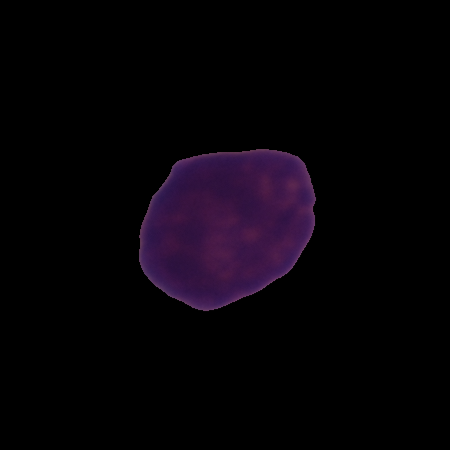
Label: healthy